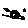
Label: moon